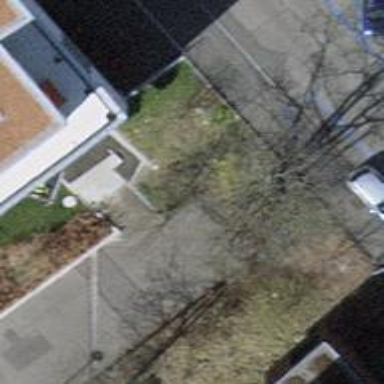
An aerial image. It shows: Retaining wall.